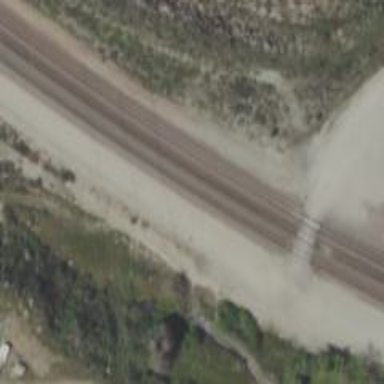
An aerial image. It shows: Railway track.